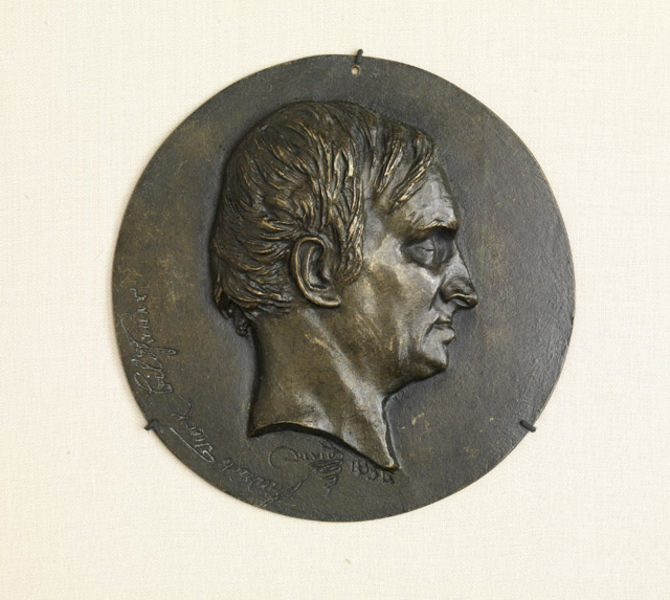
Titel: Friedrich Tieck
Künstler: Pierre-Jean David d'Angers
Standort: Karlsruhe
Institution: Staatliche Kunsthalle Karlsruhe
Schlagwörter: kopf, mann, weiß, braun, frisur, grau, haar, hintergrund, mund, nase, ohr, profil, stirn, alt, augen, falten, gesicht, haupt, mensch, tod, bildnis, hals, herr, portrait, porträt, signatur, auge, gold, haare, kinn, rechts, scheitel, kreis, rund, tondo, relief, schrift, seitlich, schlafen, datierung, signiert, tafel, inschrift, brauen, büste, glanz, metall, faden, bronze, platte, wange, geschlossen, name, halterung, messing, maske, unterschrift, medaillon, signum, scheibe, schnitt, loch, künstler, kupfer, portait, text, orden, augenlider, gravierung, gravur, geschlossene augen, jahr, wappen, portät, zahl, griechisch, medaille, gedenken, emblem, david, oberlippe, unterlippe, nasenflügel, römisch, prägung, totenmaske, münze, schreibschrift, cäsar, aufhängung, flachrelief, signet, unterbiss, julius cäsar, nae, numismatik, hal, kurzes haar, männerprofil, zu, scnitt, 1894, 1896, nund, medailie, künstlersignatur, nze, grauvur, bilndnis, gravue, inschrifrt